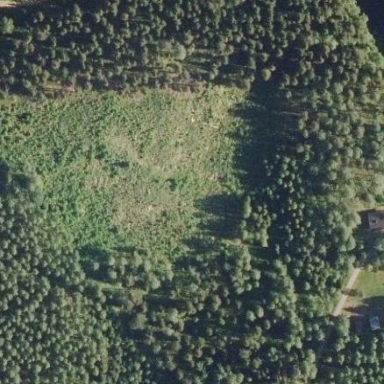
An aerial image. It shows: Mixed woodland area with various types of leaves.